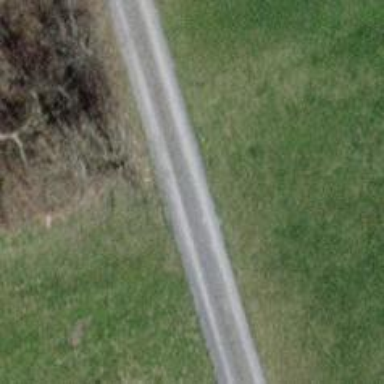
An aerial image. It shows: Gravel track with grade2 quality.